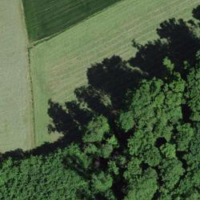
EUNIS habitat code: 41
Species observed at this site:
Juglans nigra